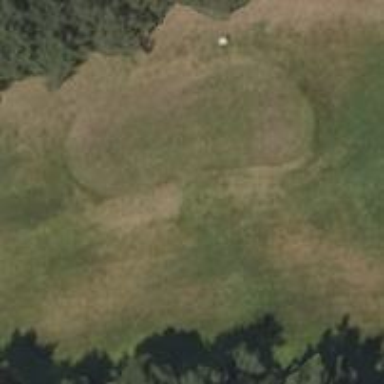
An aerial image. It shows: Golf tee.